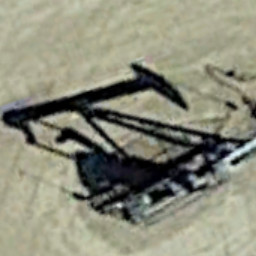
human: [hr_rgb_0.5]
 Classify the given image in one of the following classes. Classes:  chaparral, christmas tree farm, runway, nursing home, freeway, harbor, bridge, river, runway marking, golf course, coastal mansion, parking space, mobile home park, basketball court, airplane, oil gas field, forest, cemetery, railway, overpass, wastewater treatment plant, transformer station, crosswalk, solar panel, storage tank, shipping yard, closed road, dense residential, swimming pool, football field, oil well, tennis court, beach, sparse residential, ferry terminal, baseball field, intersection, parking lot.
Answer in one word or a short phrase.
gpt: oil well